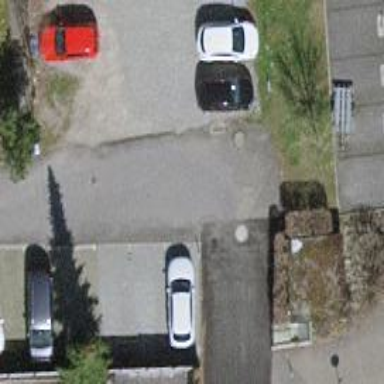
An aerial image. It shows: Bollard.